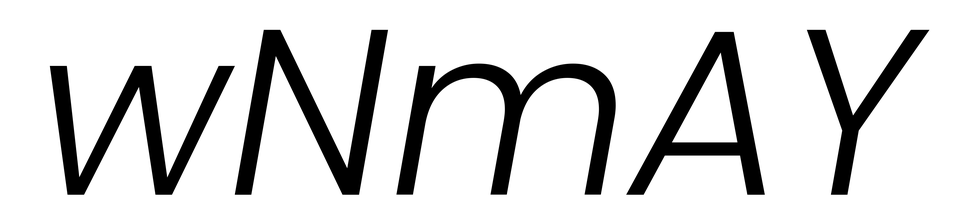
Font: Poppins-LightItalic